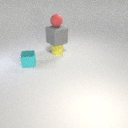
small yellow rubber cylinder below small red rubber sphere